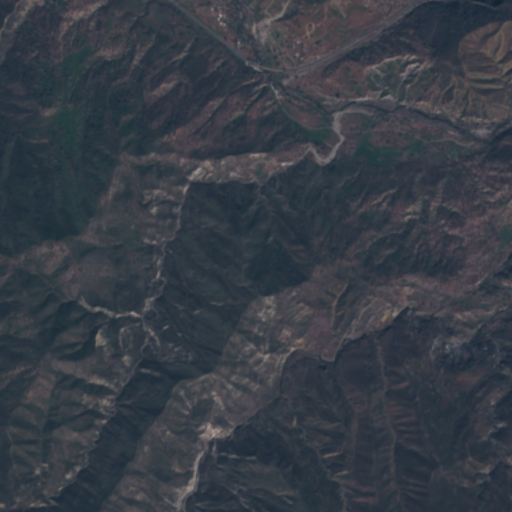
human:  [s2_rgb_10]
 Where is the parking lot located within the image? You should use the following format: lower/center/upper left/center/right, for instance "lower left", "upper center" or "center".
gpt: The parking lot is located in the upper center of the image.
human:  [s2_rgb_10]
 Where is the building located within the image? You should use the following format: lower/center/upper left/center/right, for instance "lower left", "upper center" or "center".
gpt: The building is located in the upper center of the image.
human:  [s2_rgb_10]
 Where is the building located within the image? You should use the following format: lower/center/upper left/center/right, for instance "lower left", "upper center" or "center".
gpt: The building is located in the upper center of the image.
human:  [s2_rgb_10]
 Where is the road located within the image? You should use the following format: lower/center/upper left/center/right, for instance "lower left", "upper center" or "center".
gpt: There is no road in the image.